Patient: sex M, age 60
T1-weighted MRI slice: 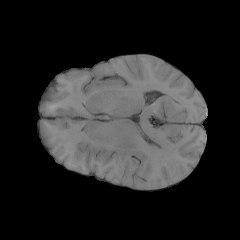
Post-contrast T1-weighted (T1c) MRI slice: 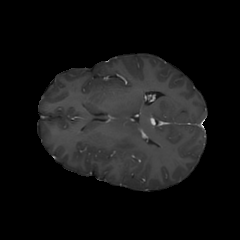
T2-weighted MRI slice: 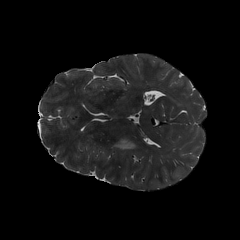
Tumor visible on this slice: yes
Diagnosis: Glioblastoma, IDH-wildtype
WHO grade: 4